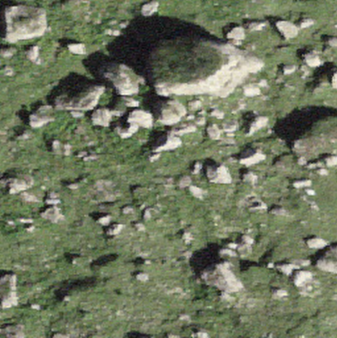
Label: bouldering_area